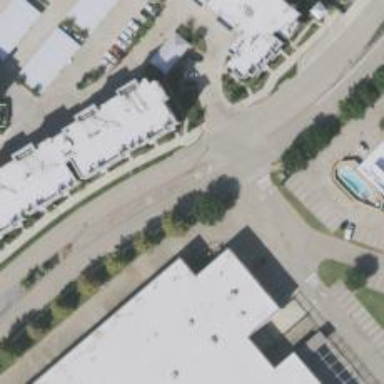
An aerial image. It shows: Tertiary road with separate sidewalk.